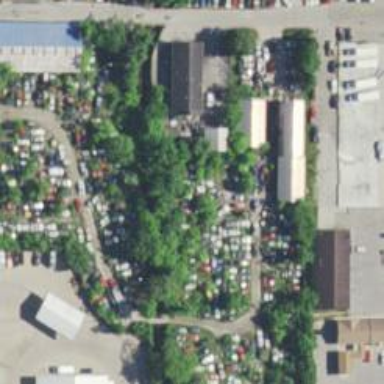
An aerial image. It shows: Scrap yard situated in industrial area.